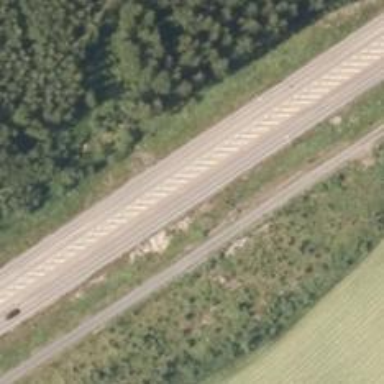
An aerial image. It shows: Asphalt road classified as trunk highway.